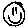
Label: smiley face